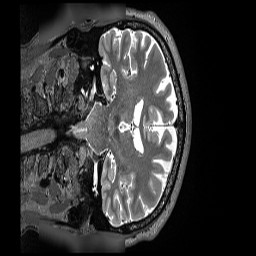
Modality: T2w
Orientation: coronal
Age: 62
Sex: male